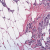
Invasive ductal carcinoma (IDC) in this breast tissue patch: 1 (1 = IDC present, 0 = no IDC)